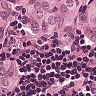
Metastatic tissue present: yes